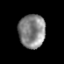
Tissue: prostate
Cell type: T cells
Senescence score: 0.3562
Nuclear area (px): 867
Mean DAPI intensity: 135.001